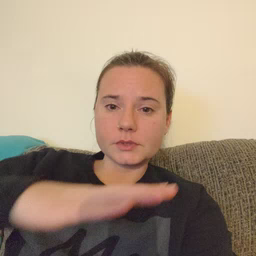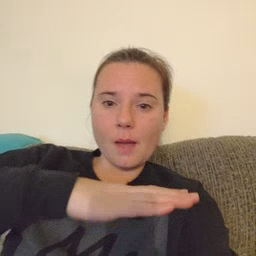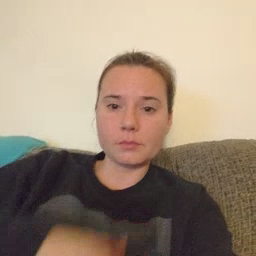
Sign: table